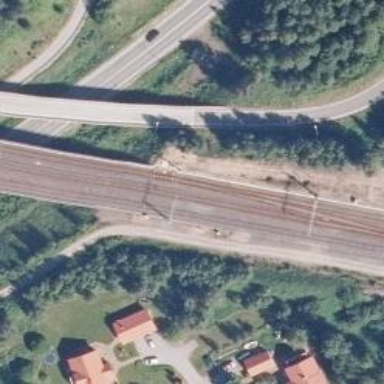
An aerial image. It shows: Bridge used by trains with continuous electrified contact lines.